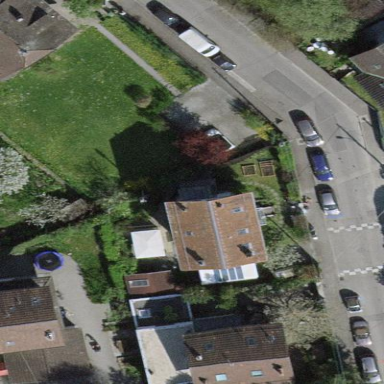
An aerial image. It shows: Garden enclosed by fence.